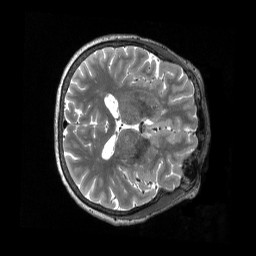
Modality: T2w
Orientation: axial
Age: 74
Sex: female
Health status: healthy
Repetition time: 3.2 s
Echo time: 0.563 s